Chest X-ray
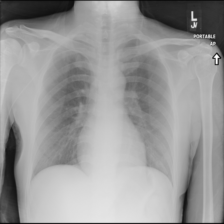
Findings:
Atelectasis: negative
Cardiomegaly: negative
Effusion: negative
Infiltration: negative
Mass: negative
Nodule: negative
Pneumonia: negative
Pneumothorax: negative
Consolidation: negative
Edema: negative
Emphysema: negative
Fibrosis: negative
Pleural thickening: negative
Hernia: negative